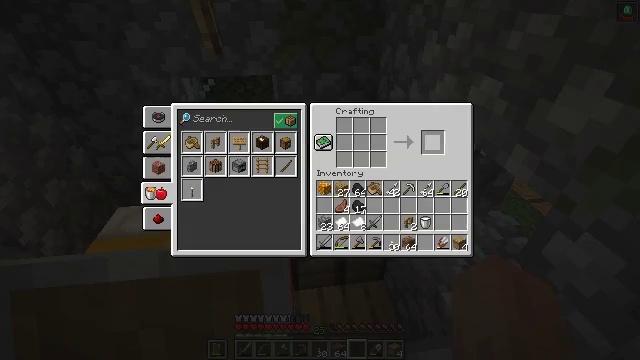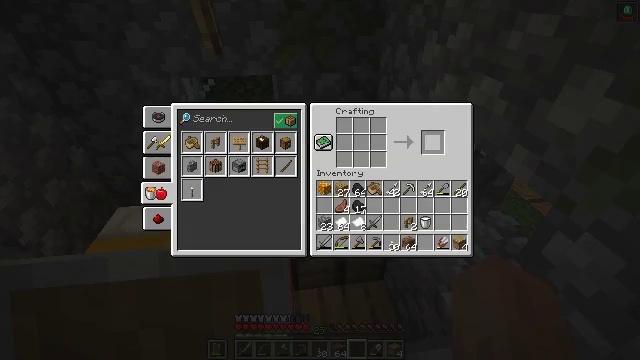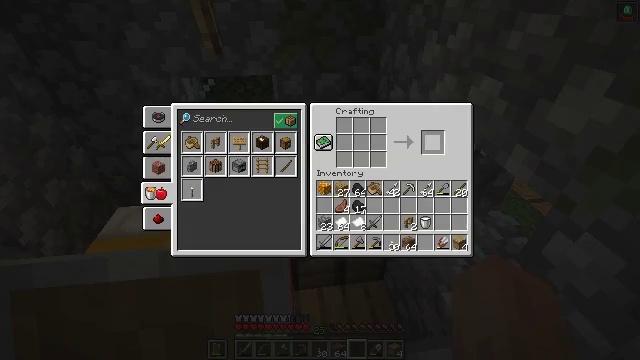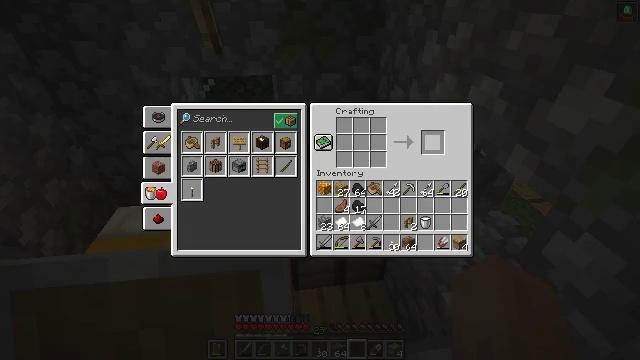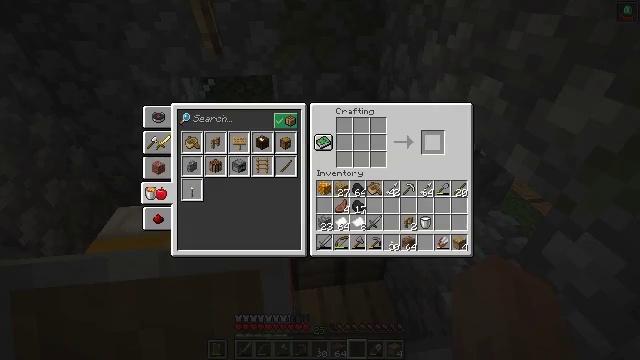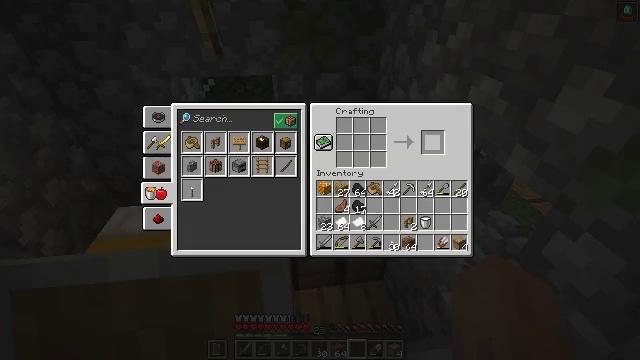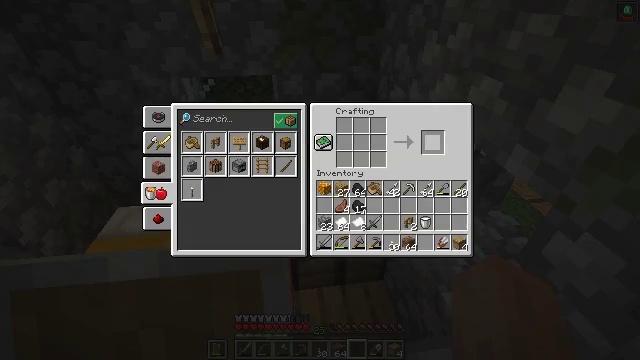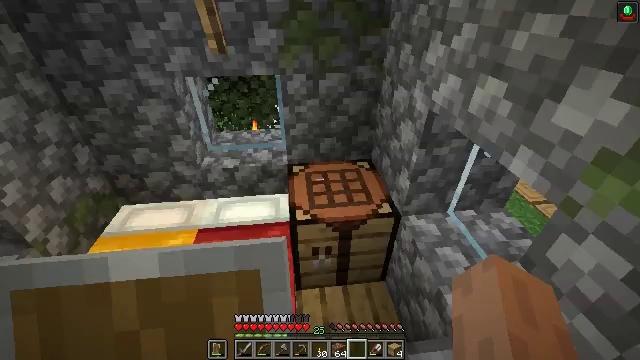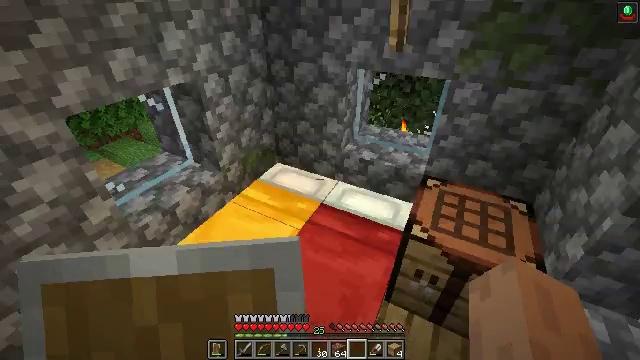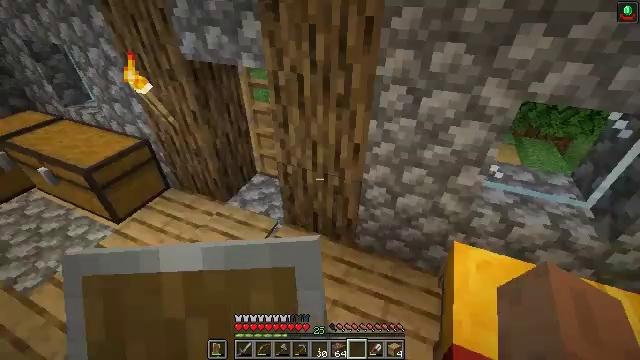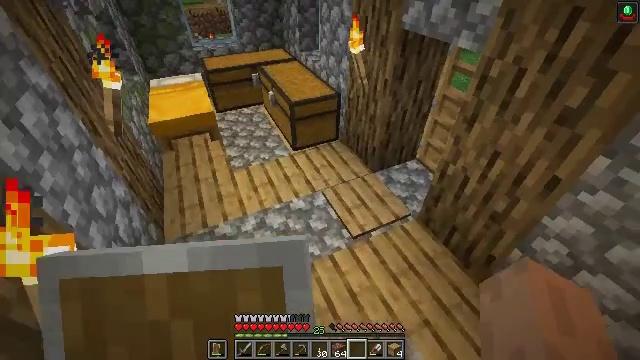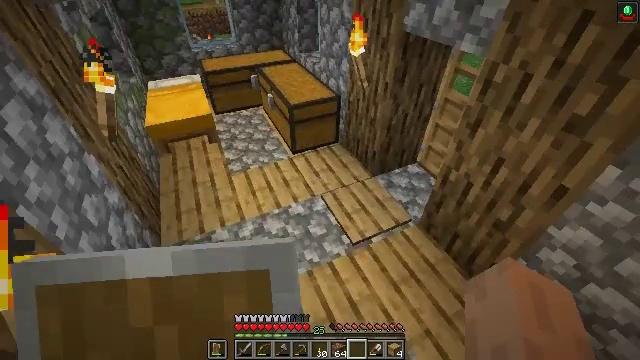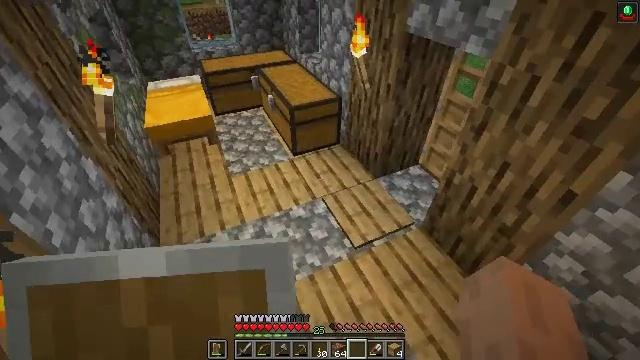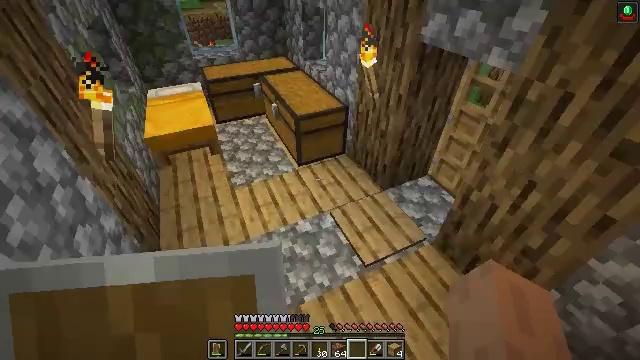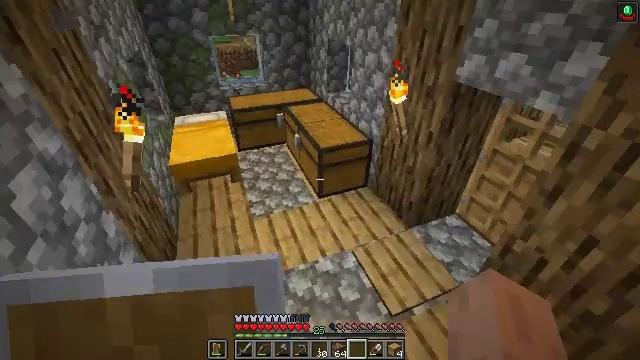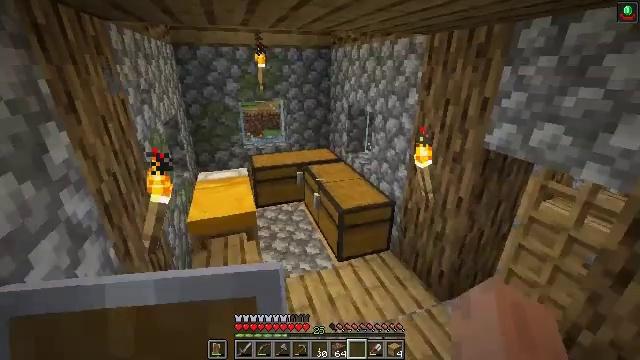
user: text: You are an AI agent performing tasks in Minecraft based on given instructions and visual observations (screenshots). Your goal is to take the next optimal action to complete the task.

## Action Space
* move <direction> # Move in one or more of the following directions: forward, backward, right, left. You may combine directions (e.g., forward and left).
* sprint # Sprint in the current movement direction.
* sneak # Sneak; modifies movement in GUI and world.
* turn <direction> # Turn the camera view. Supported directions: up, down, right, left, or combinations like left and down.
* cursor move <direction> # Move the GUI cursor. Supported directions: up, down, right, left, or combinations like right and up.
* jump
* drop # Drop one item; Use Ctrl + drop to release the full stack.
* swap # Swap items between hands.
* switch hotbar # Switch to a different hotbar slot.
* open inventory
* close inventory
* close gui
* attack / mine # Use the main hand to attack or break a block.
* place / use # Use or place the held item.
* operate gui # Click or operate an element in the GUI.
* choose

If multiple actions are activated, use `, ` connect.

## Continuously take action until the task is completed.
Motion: motion action
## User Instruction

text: craft item air
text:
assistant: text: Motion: sneak
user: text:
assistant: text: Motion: no_op
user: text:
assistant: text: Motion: no_op
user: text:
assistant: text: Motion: no_op
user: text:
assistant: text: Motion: no_op
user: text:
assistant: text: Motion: no_op
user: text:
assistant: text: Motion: no_op
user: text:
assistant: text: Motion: turn left
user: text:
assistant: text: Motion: turn left and down
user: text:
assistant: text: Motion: turn left and down
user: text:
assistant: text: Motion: move forward
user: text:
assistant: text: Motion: move forward and move left
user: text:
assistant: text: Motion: move forward and move left
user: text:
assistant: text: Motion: move forward and move left, turn left and up
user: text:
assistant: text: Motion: move forward and move left, turn left and up
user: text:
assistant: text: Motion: move forward and move left, turn right and up
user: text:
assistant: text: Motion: move forward
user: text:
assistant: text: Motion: move forward
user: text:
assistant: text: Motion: move forward and move left
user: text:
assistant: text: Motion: move forward and move left
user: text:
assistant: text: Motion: move forward and move left
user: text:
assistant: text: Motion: move forward and move left
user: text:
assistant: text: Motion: move forward, turn right
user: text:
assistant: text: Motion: move forward, turn right and down
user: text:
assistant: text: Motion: move forward, turn right and down
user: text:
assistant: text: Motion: turn right and down, use / place
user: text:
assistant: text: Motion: use / place
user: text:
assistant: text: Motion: no_op
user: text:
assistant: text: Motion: no_op
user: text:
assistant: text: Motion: no_op